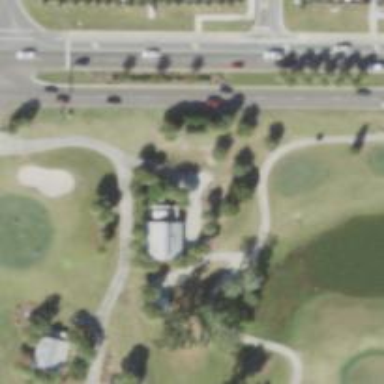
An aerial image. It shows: Path for golf carts.